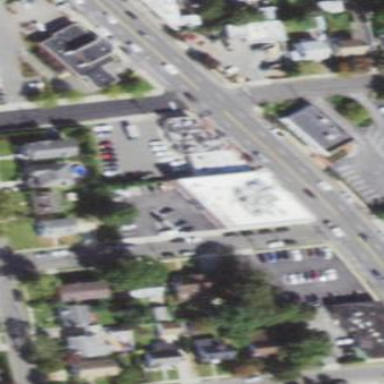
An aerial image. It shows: Retail building.